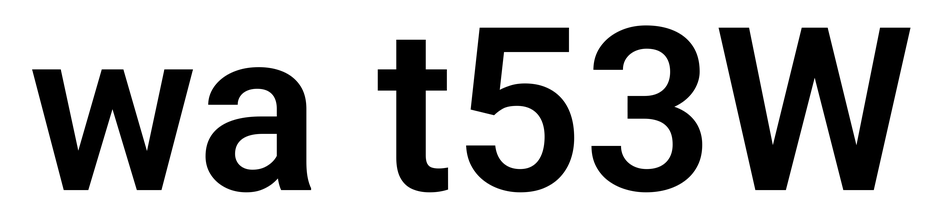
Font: Roboto_SemiBold